Question: I need to develop a report. I have no idea about reporting services or crystal reports so I will begin learning stuff from scratch. However I need guidance from you all.
I want to convert this Excel sheet into a Report.

Some friends suggested it is a Matrix Report and will be developed using SSRS. But I need advice from stack overflow's experts. Also please provide some links to study building such reports as I am totally new.
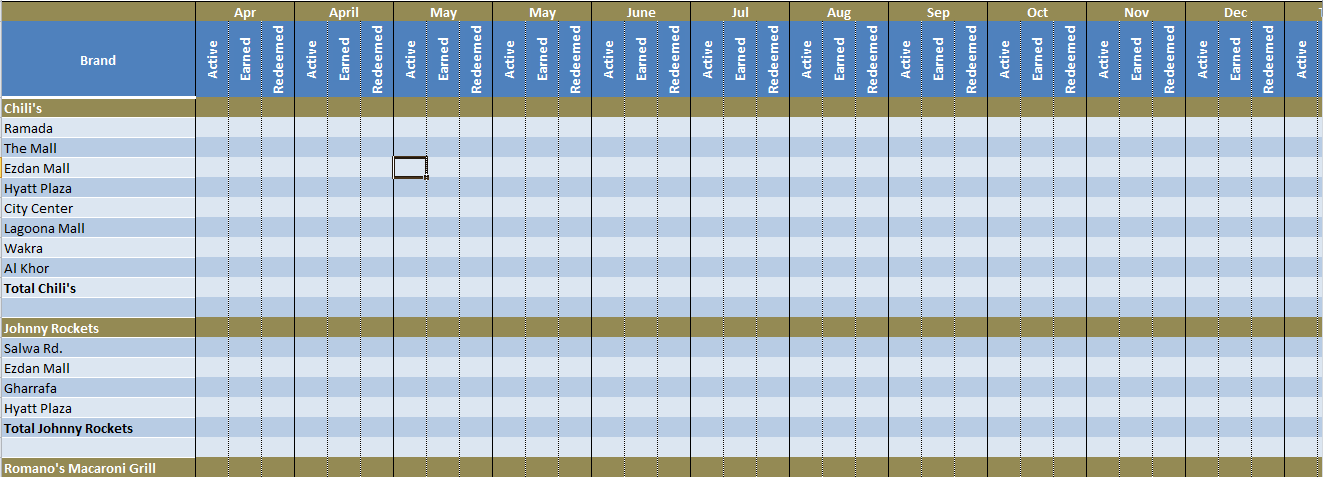
Answer: Your friends are absolutely right - Matrix Report in SSRS will do exactly that
For your convenience, I'm including a few links ON SSRS to help you get started
'''
https://www.youtube.com/watch?v=BsZCzeRKYcs - very good overview
https://www.simple-talk.com/sql/reporting-services/sql-server-reporting-services-basics-building-ssrs-reports/ - basics
'''
and <URL>